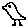
Label: bird